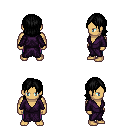
a pixel art fantasy rpg character, male body template, human, tanned skin, purple robe, magenta pants, black long bangs hairstyle, four views (front, back, left, right), 2x2 character sprite sheet, small pixel art, hard edges, no anti-aliasing